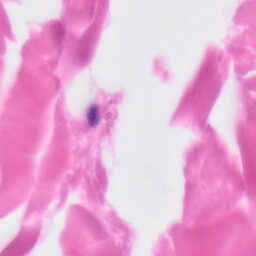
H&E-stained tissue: Skin